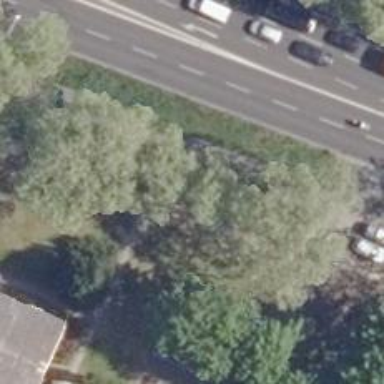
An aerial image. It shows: Avenue of trees.